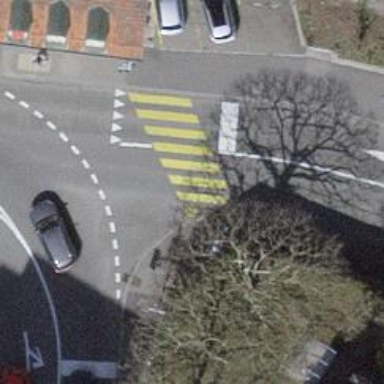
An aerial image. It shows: Crossing with traffic signals.